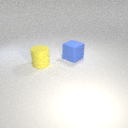
large yellow rubber cylinder to the left of large blue rubber cube